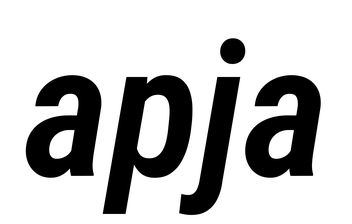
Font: Roboto-Italic_Condensed_SemiBold_Italic